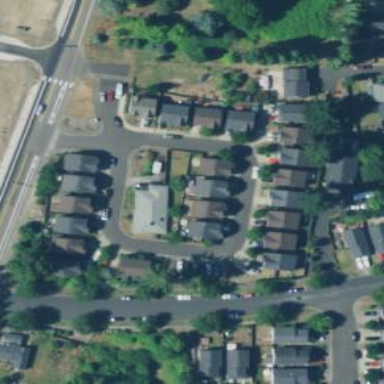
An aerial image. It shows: Residential road with sidewalk on the left side.